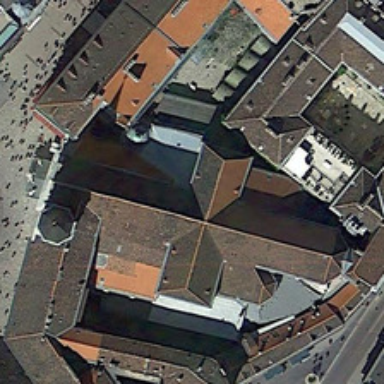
Many people are around a church .